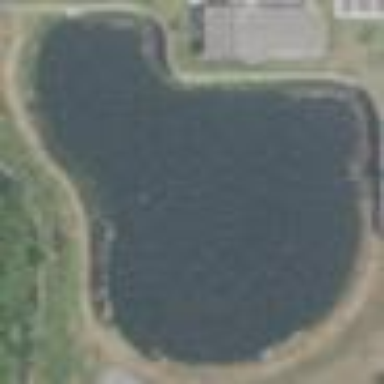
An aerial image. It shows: Pond with natural water.